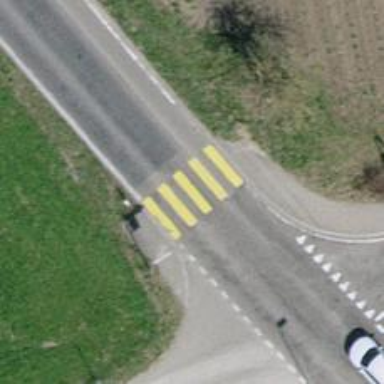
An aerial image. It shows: Marked crossing on the road.